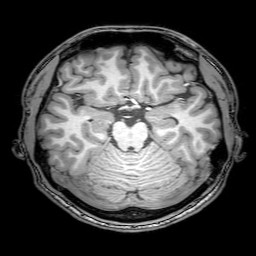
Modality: T1w
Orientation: coronal
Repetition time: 0.00828 s
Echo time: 0.00388 s